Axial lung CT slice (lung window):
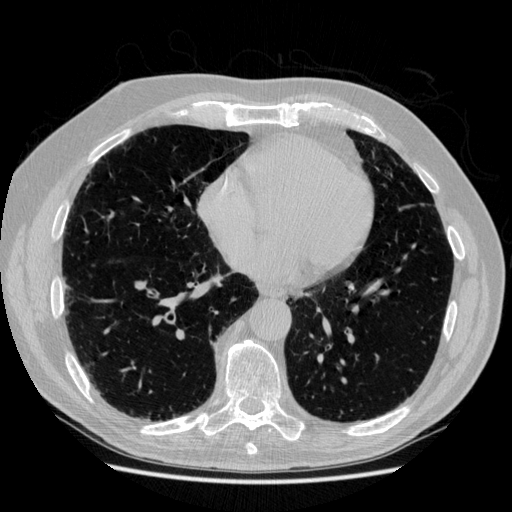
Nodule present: no